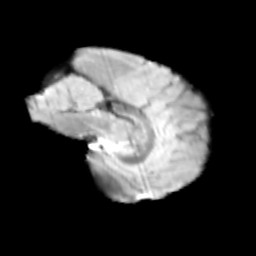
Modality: T2w
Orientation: sagittal
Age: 12
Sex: male
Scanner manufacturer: siemens
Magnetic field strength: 3 T
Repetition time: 3.8 s
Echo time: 0.07 s